Field crop: maize
Growth stage: 2
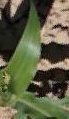
Species: maize